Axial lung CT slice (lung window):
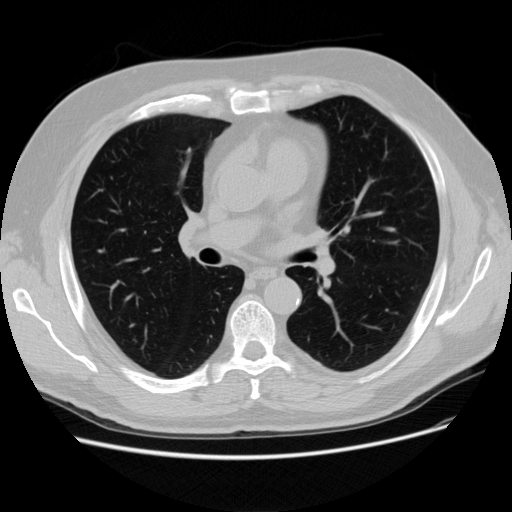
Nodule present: no